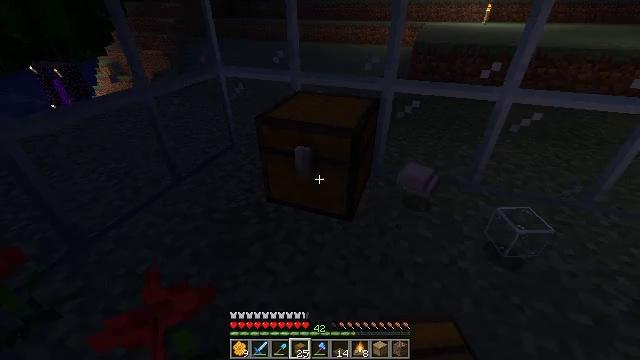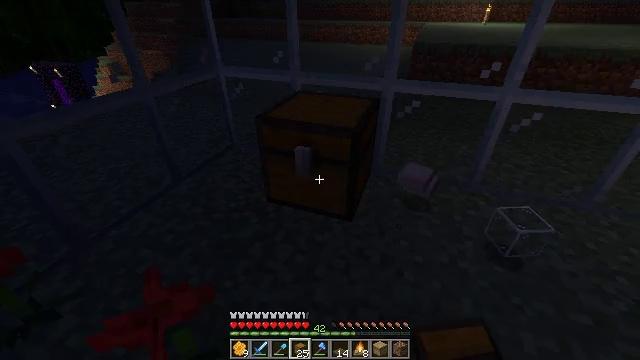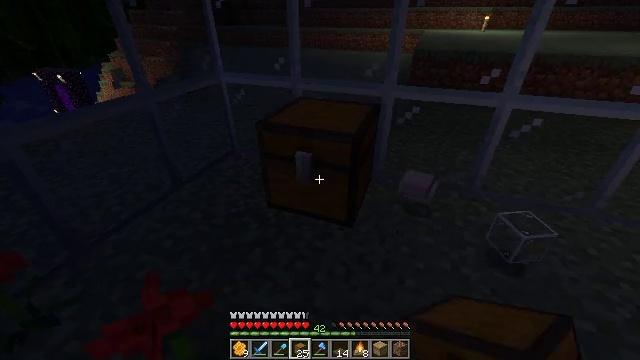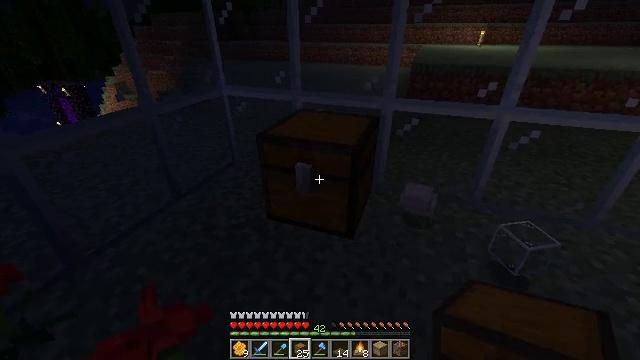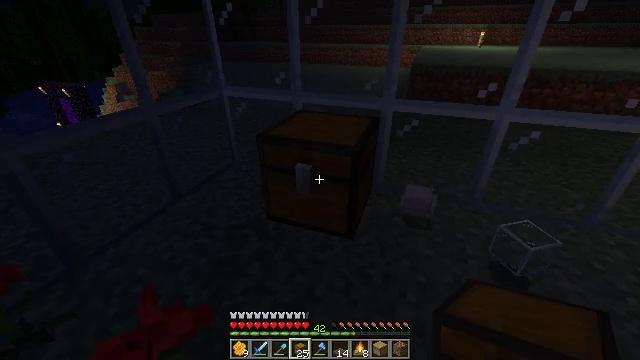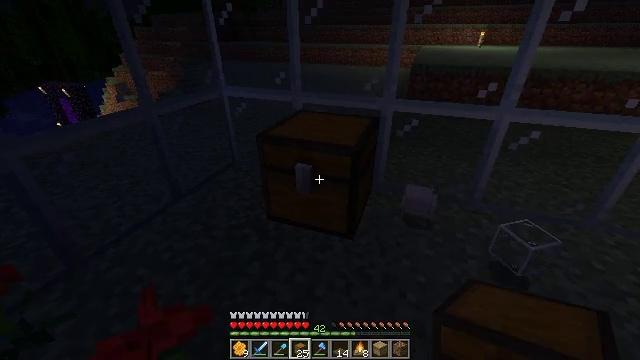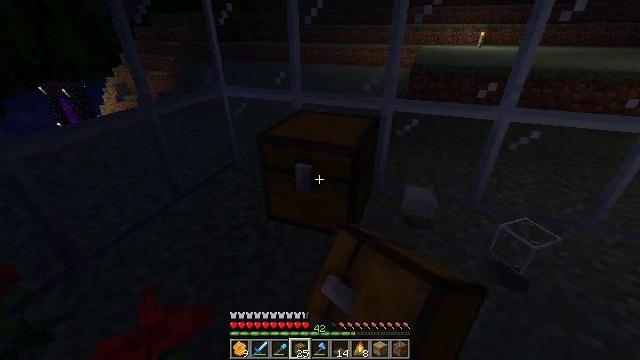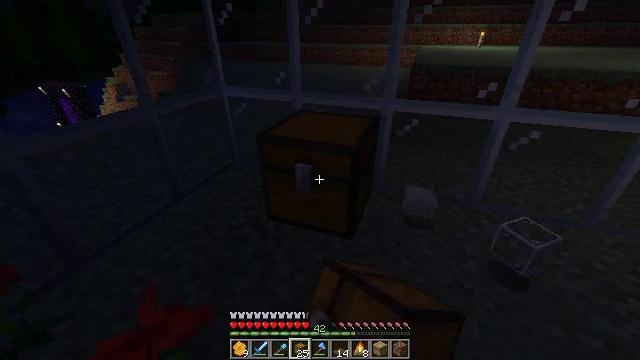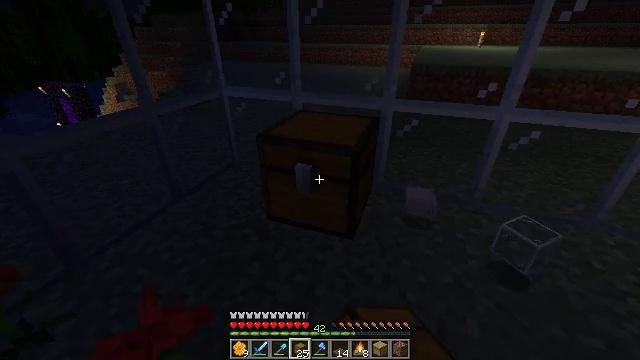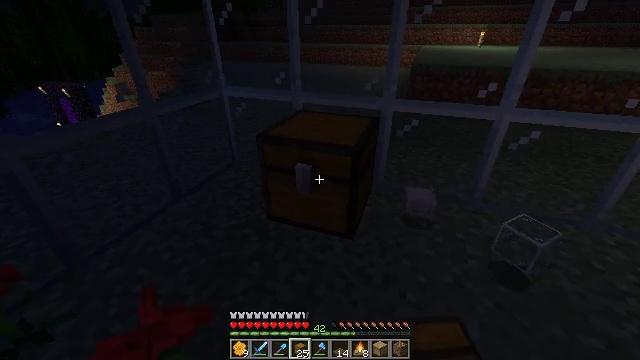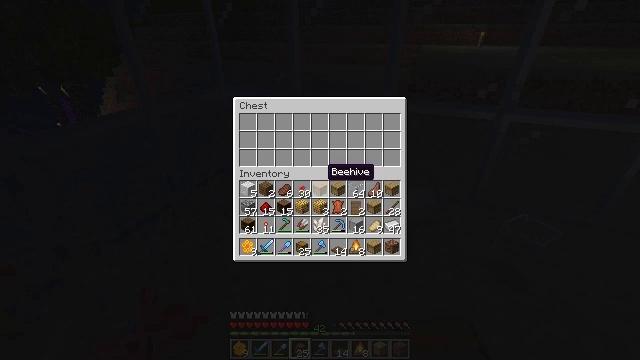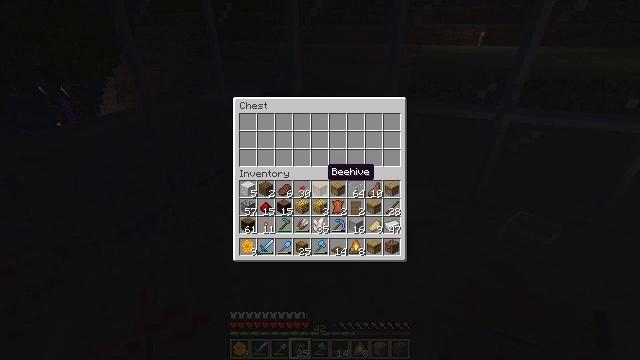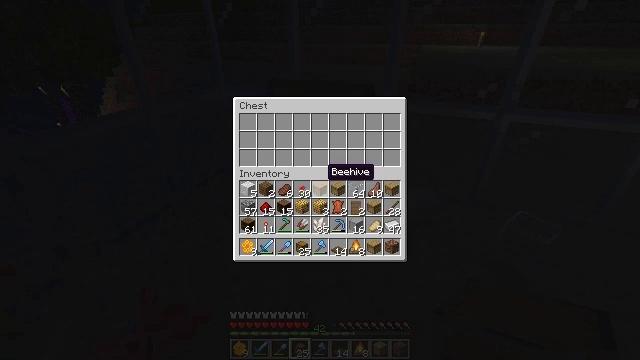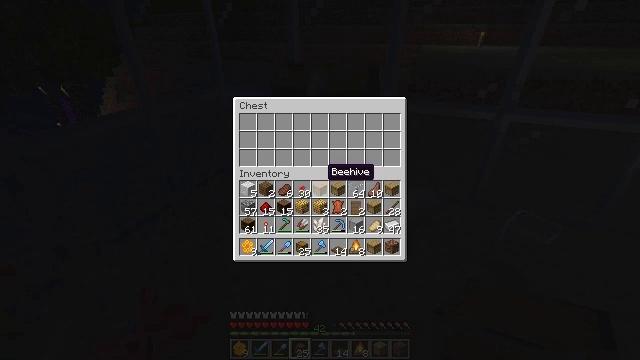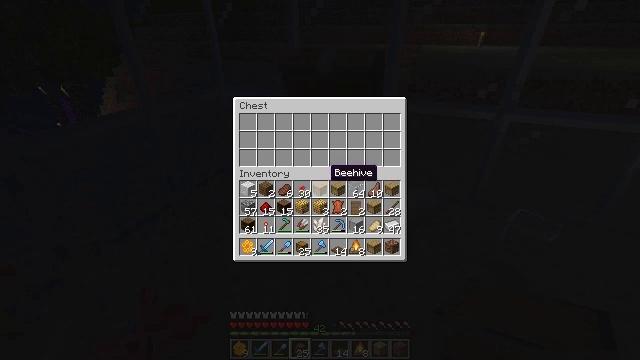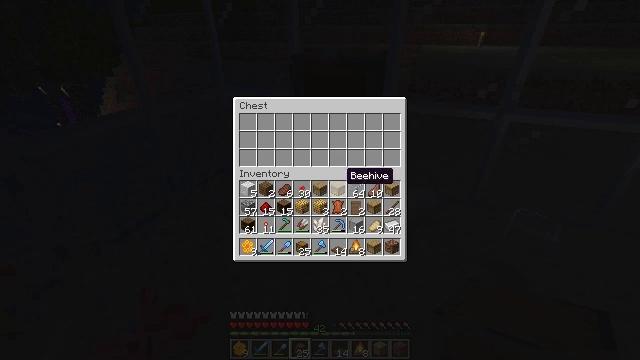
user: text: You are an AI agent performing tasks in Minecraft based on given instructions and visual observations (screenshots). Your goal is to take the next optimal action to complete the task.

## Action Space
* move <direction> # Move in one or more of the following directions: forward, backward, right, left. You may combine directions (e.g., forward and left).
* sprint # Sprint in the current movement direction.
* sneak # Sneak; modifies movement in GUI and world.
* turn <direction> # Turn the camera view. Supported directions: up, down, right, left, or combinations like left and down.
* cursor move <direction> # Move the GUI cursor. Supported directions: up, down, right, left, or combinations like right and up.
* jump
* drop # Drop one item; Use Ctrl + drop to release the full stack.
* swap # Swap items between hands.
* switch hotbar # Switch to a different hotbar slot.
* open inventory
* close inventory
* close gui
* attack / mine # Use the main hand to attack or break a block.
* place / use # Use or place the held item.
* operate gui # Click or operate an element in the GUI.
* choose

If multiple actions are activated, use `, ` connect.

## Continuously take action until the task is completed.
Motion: motion action
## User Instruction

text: Collect the spruce trapdoor from its position.
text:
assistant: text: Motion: no_op
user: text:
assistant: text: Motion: turn up
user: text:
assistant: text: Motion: turn up
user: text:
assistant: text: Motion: no_op
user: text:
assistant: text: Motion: use / place
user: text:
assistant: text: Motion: use / place
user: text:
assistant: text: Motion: use / place
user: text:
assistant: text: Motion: use / place
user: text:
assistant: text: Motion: no_op
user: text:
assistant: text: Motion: open gui
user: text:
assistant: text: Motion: no_op
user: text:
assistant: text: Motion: no_op
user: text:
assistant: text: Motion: no_op
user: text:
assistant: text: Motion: no_op
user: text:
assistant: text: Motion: cursor move right
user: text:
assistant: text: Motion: cursor move right
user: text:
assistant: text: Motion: cursor move right
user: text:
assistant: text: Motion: no_op
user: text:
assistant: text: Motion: cursor move down
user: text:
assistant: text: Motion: cursor move down
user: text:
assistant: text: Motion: sneak
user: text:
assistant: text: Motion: sneak
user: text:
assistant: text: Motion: sneak
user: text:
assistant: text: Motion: sneak
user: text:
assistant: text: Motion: sneak
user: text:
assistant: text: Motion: sneak
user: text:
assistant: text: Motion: sneak
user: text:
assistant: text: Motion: sneak
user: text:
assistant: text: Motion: sneak
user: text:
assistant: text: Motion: sneak